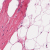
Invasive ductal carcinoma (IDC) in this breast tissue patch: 0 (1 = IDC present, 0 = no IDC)